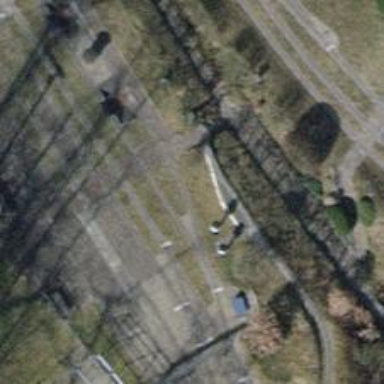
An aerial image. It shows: Miniature railway siding.